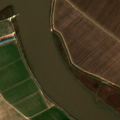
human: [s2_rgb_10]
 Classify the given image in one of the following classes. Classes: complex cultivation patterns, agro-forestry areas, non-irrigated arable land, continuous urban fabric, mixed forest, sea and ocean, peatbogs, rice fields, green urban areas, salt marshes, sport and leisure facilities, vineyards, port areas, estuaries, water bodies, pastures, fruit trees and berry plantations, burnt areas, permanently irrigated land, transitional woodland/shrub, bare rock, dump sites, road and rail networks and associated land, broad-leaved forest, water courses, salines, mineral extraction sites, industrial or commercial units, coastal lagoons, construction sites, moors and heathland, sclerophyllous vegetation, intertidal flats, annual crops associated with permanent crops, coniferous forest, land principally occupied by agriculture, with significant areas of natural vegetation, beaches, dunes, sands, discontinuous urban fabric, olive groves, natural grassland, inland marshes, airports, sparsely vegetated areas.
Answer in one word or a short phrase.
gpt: permanently irrigated land, rice fields, salt marshes, estuaries